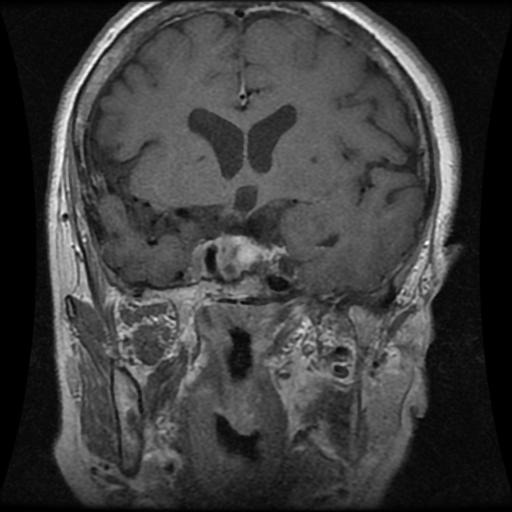
Label: pituitary